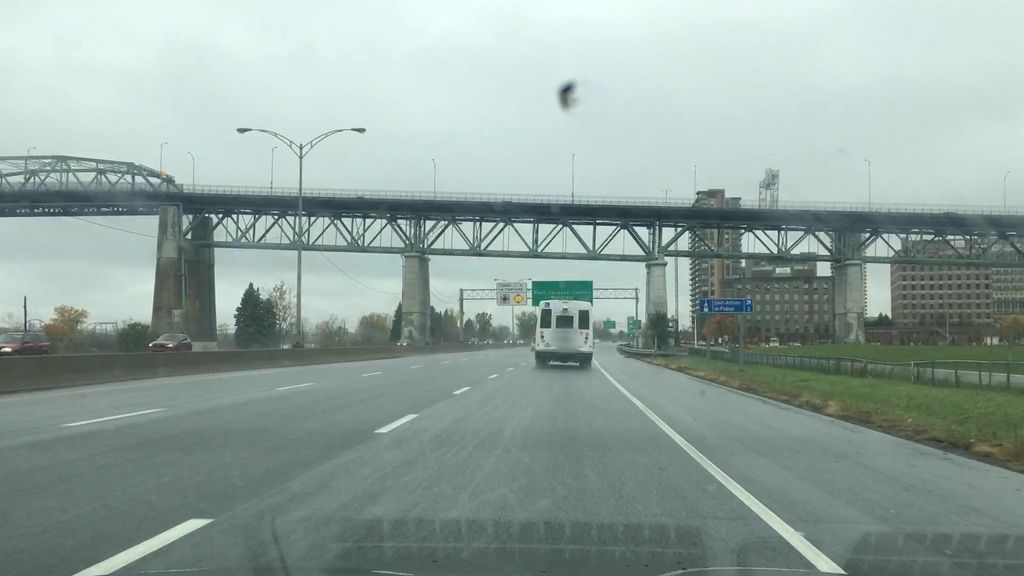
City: montreal